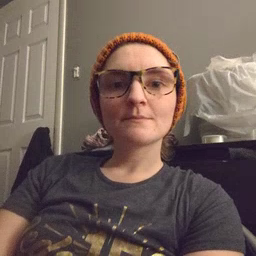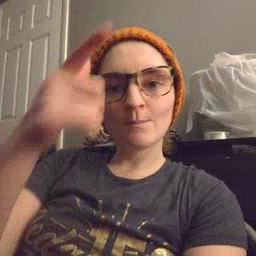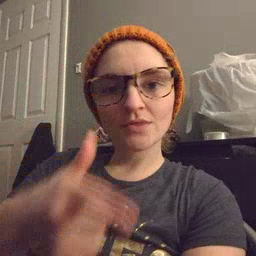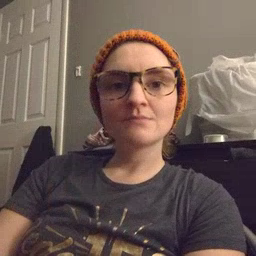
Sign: brother